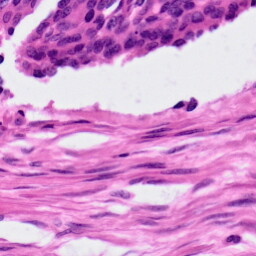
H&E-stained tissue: Ovarian